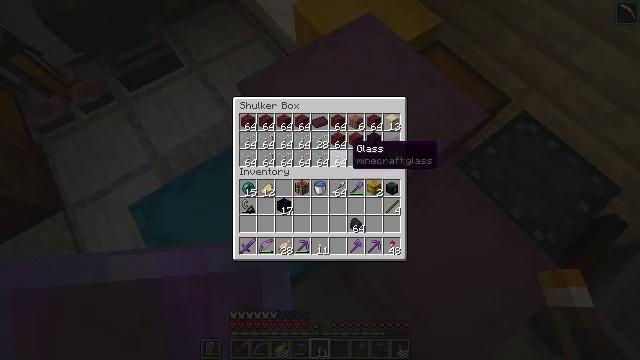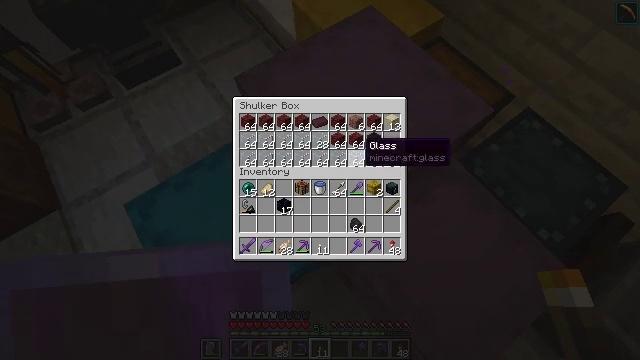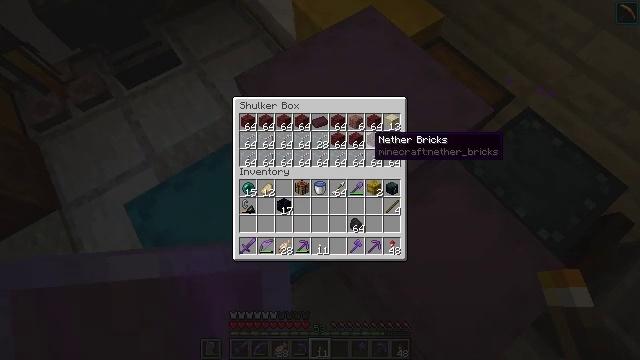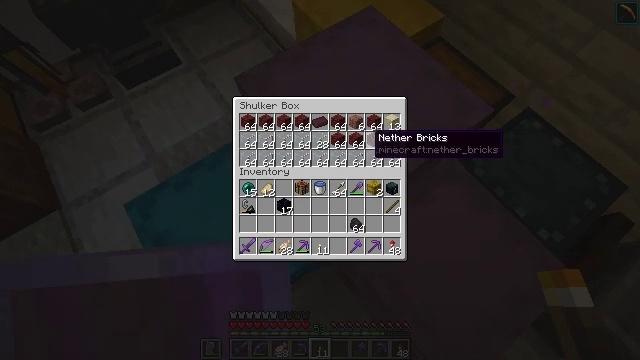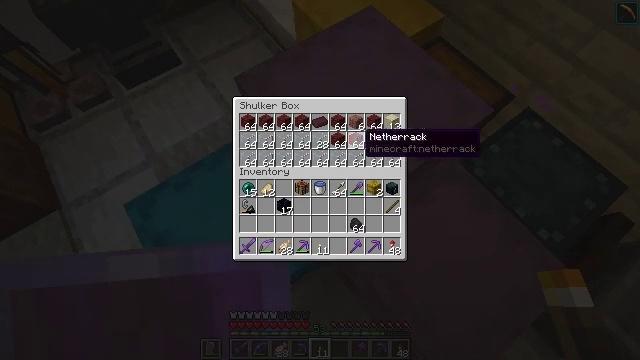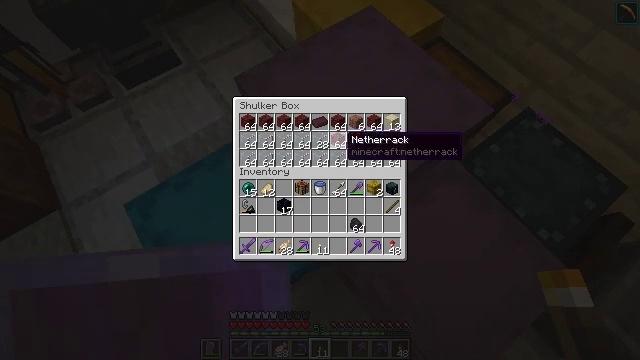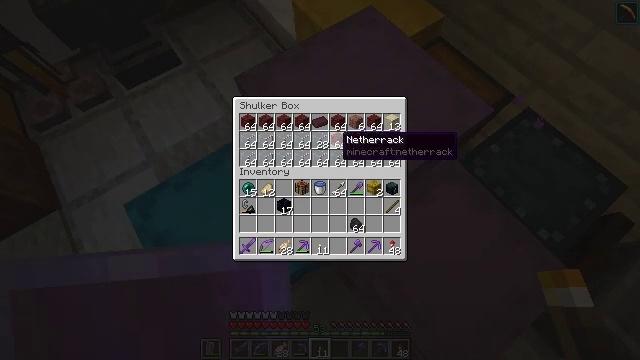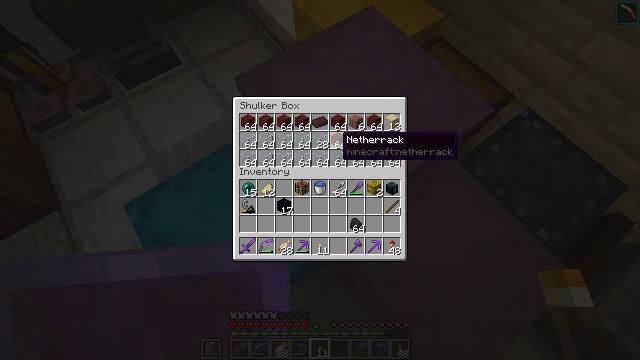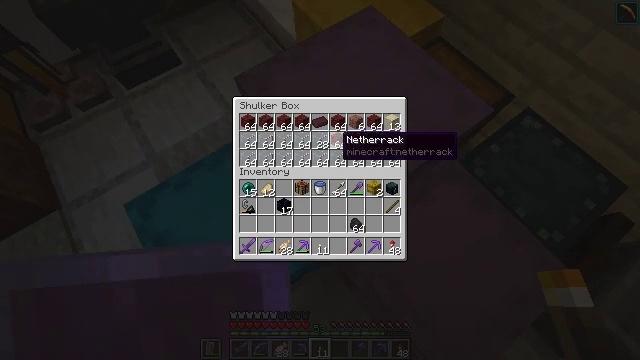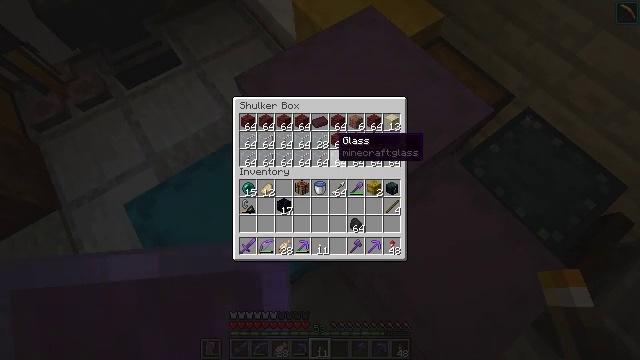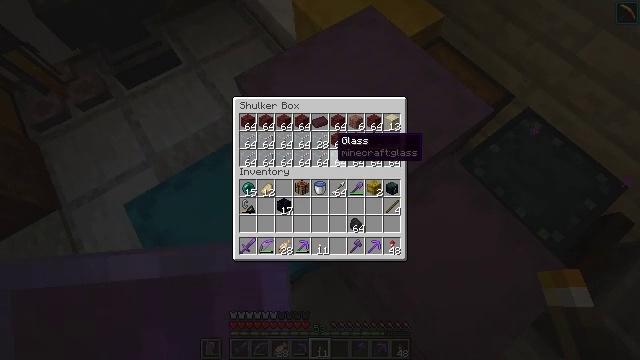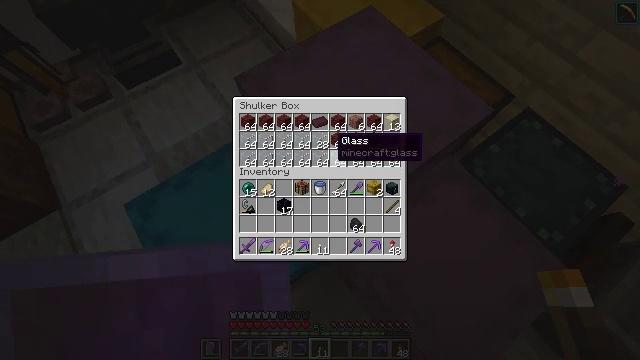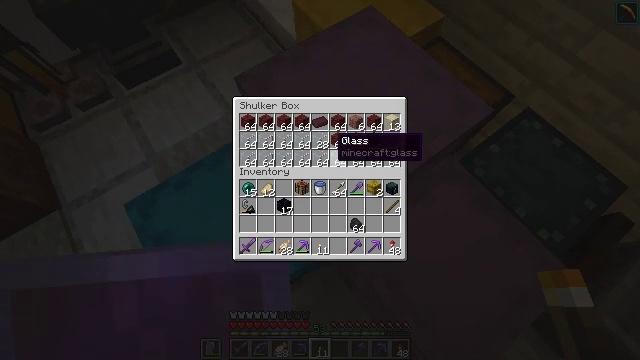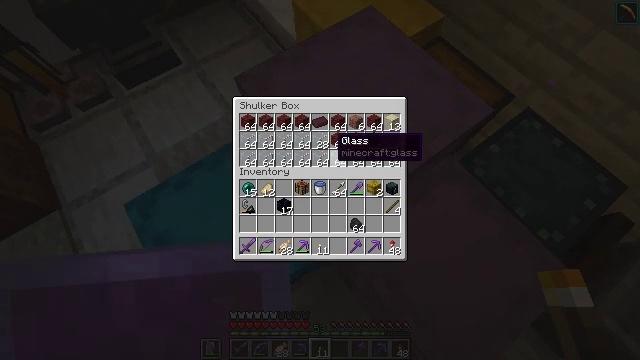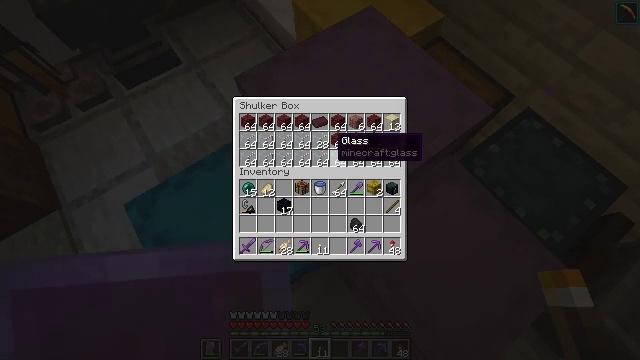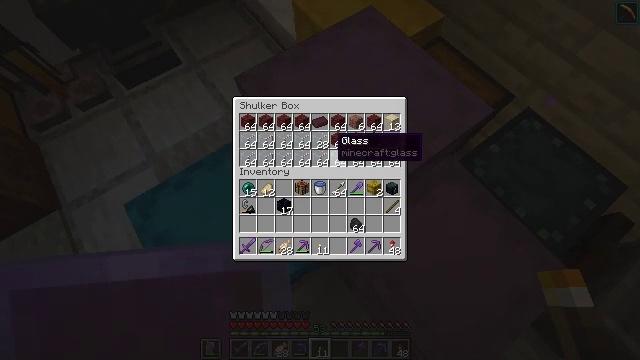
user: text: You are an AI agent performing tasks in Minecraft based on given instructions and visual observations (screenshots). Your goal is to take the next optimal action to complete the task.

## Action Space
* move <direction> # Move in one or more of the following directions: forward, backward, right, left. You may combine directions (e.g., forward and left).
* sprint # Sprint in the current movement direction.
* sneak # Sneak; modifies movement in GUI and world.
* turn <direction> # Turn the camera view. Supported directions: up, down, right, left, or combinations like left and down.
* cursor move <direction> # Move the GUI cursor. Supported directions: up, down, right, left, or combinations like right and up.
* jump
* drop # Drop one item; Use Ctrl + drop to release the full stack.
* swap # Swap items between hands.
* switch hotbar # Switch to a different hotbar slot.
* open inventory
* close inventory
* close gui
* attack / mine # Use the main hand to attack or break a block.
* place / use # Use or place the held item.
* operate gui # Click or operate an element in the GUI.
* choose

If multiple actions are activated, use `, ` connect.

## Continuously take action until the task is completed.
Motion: motion action
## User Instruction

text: Craft some lime stained glass with dye and glass.
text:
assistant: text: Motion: turn right
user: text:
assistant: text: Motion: turn right
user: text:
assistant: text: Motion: no_op
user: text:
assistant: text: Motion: turn left
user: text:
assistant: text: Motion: turn left
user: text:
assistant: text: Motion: no_op
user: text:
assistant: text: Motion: no_op
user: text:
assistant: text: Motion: no_op
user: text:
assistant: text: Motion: no_op
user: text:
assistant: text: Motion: no_op
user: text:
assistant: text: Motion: no_op
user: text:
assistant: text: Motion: no_op
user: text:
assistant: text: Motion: no_op
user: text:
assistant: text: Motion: no_op
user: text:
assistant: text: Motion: no_op
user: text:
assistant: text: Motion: no_op
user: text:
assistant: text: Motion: no_op
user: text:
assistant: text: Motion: no_op
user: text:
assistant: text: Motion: no_op
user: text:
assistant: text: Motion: no_op
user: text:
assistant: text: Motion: no_op
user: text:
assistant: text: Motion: no_op
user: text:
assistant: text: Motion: no_op
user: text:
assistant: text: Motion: no_op
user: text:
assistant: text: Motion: no_op
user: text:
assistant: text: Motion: no_op
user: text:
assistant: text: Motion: no_op
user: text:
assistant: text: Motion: no_op
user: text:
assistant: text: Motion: attack / mine
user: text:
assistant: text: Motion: attack / mine